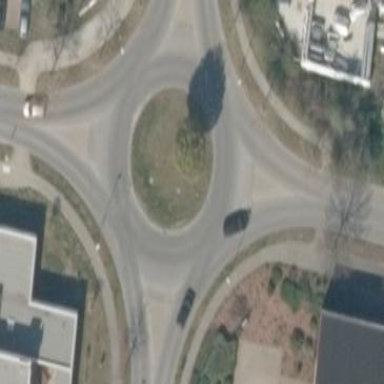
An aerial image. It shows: Roundabout on residential road with asphalt surface.